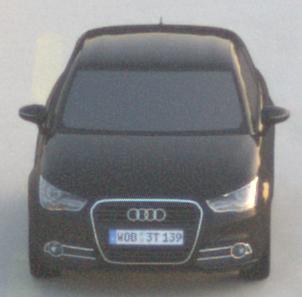
Make: Audi
Model: A1 Sportback 1.2 TFSI
Detailed model: A1 (8X) Sportback
Model produced from: 2012/03
Model produced until: 2014/11
Doors: 5
Color: black
Road condition: dry road
Daytime: sunrise or sunset
Contrast: low contrast